Question: Count the number of objects in the diagram.
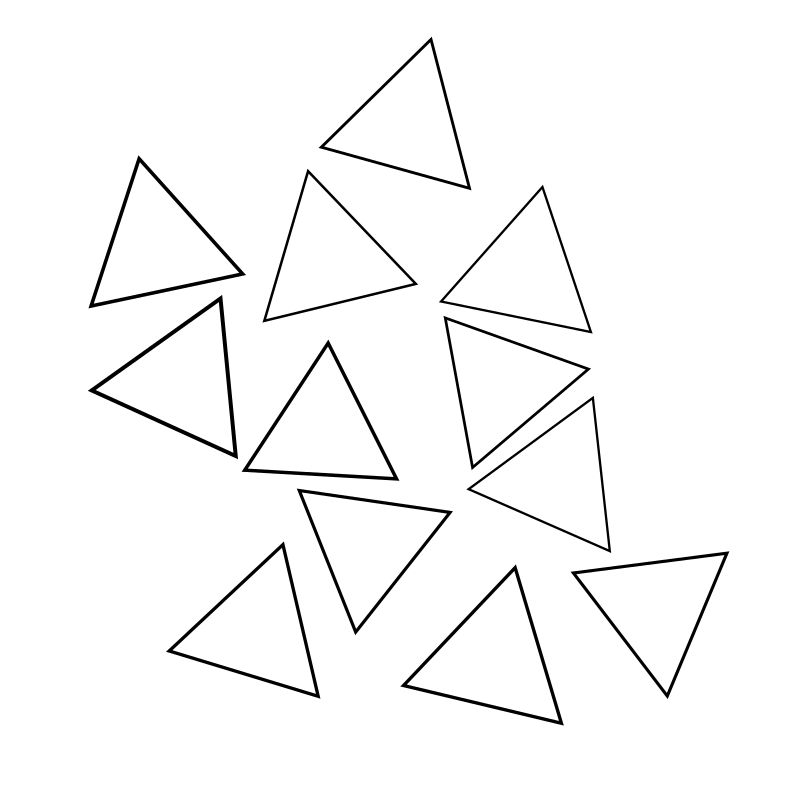
Answer: 12